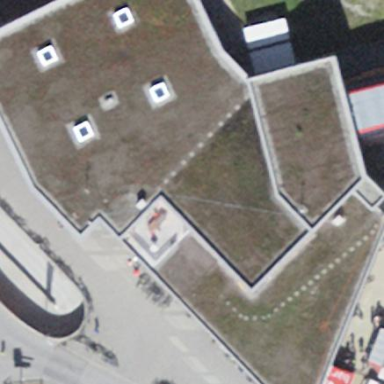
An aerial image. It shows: Transportation building.